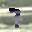
Label: 7